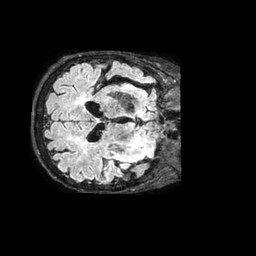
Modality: FLAIR
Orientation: axial
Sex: female
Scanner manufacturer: philips
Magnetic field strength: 3 T
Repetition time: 4.8 s
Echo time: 0.34 s